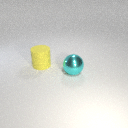
large yellow rubber cylinder to the left of large cyan metal sphere